Brain MRI, t2w sequence, axial 2D slice.
Patient: age 35, sex F, weight 95 kg, height 1.95 m
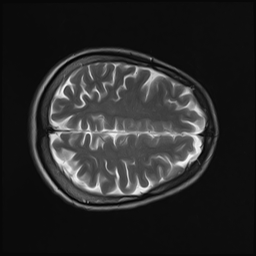